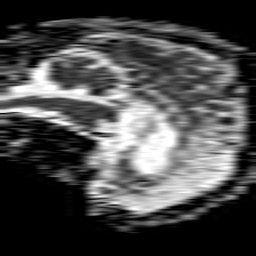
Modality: ADC
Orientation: sagittal
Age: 78
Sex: male
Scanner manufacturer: philips
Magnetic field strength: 1.5 T
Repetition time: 4.6 s
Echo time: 0.08517 s